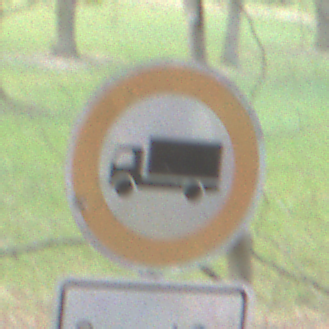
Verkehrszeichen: VerbotFuerKraftfahrzeugeUeberDreiKommaFuenfTonnen
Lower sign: ZeitangabenMitBeschraenkungAufWochentage8
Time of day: MorningAfternoon
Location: Outdoor (Nature)
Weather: PartlyCloudy
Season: NotSpecified
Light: Natural